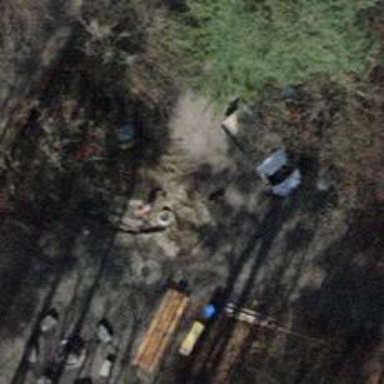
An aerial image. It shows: Picnic site with barbecue amenities available.